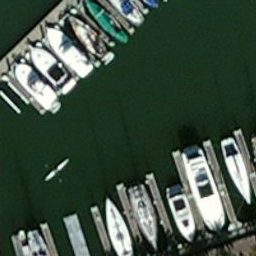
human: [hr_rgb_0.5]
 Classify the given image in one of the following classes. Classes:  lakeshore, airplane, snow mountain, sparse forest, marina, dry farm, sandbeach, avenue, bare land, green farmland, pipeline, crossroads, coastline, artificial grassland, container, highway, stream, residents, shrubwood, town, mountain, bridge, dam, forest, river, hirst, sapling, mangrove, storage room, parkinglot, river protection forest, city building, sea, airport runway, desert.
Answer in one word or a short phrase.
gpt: marina